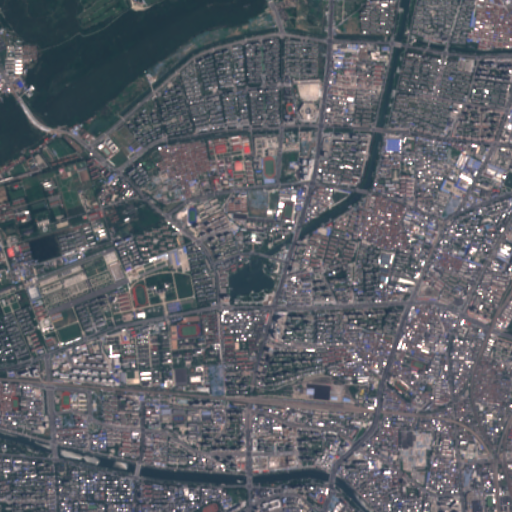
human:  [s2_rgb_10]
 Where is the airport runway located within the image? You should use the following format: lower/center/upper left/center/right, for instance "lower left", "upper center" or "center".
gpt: The airport runway is located in the center left of the image.
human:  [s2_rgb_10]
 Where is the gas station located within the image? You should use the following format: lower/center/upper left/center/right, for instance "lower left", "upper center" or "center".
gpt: The gas station is located in the center of the image.
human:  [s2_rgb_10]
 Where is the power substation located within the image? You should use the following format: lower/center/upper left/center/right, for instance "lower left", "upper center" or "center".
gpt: The power substation is located in the upper right of the image.
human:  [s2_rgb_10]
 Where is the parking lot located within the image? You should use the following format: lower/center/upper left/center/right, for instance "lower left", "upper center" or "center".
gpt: There is no parking lot in the image.